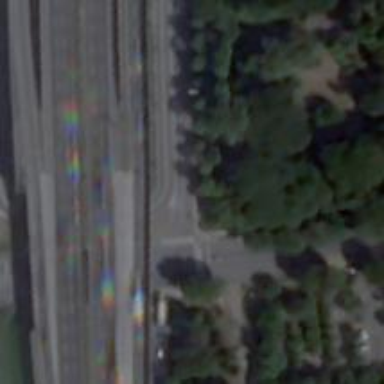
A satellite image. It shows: Bridge on motorway link.